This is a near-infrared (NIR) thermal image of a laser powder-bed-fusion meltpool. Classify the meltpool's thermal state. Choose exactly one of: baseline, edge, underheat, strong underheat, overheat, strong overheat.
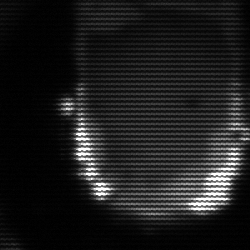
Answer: baseline